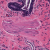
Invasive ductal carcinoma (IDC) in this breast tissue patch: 0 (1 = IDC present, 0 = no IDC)